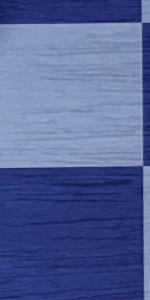
Label: Empty